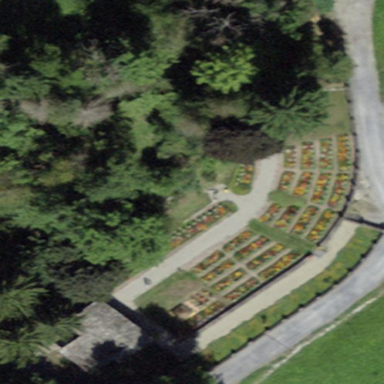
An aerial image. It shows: Cemetery.